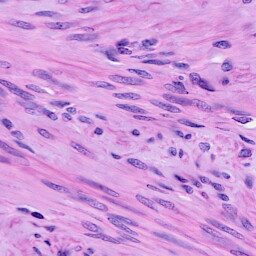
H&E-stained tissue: Cervix